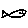
Label: fish